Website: lowes
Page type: customer-info-address
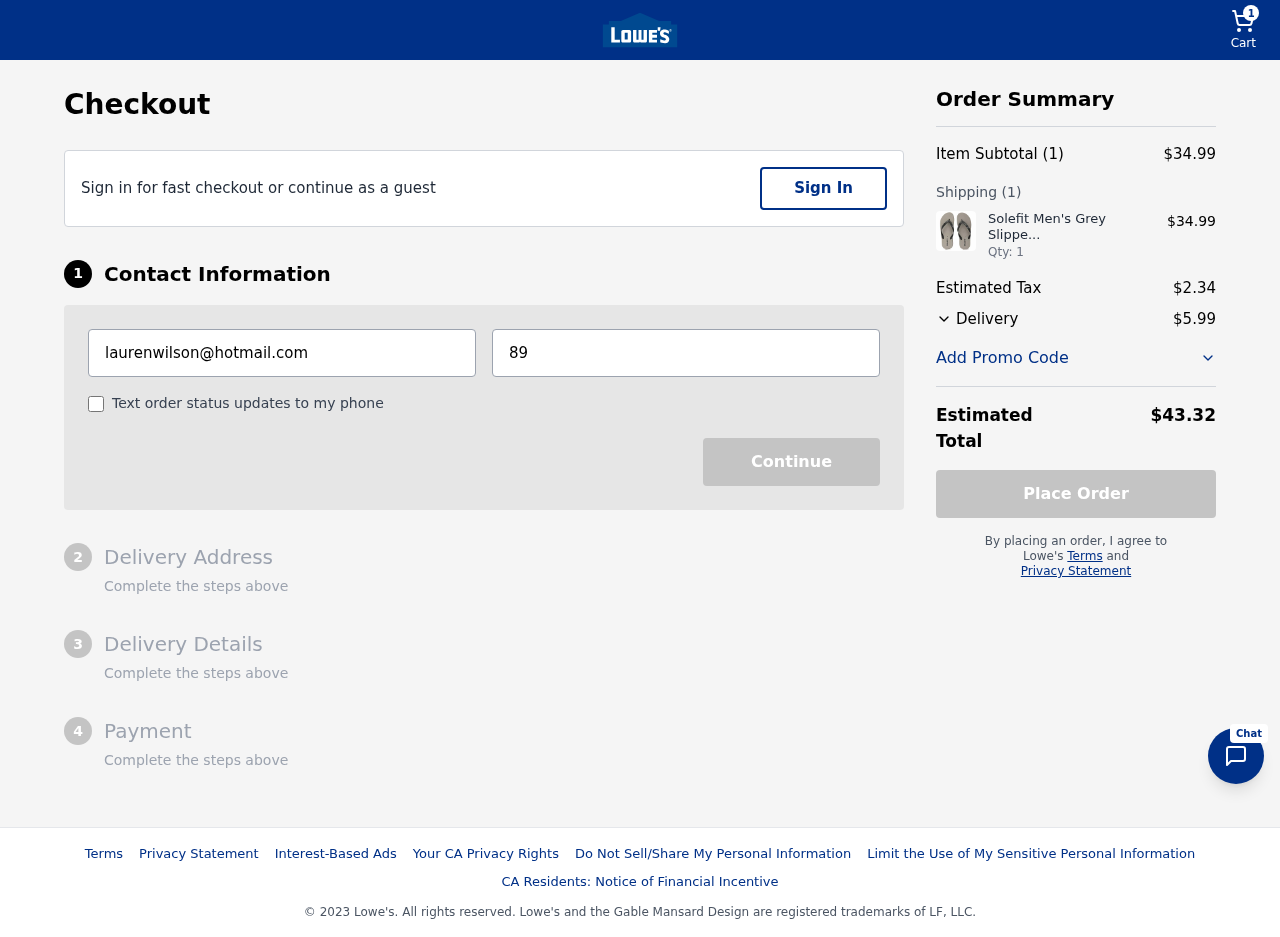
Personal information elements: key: PII_EMAIL
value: laurenwilson@hotmail.com
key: PII_PHONE
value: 8993644317
Product elements: key: PRODUCT1_NAME
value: Solefit Men's Grey Slippers-8 UK (42 EU) (SLFT-0081)
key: PRODUCT1_PRICE
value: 34.99
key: PRODUCT1_QUANTITY
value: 1
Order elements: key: ORDER_NUM_ITEMS
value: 1
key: ORDER_SUBTOTAL
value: $34.99
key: ORDER_NUM_ITEMS2
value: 1
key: ORDER_TAX
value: $2.34
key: ORDER_SHIPPING_COST
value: $5.99
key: ORDER_TOTAL
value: $43.32